Question: I have flash which can take some time to load. I want to inform the user that it is loading and they should just wait. What I'm thinking is I could just put text under the flash content and when the flash content loads the text will be hidden by the content. Here's what I have so far:
'''
<object id="call-widget" type="application/x-shockwave-flash" data="https://clients4.google.com/voice/embed/webCallButton" width="230" height="85">
<param name="movie" value="https://clients4.google.com/voice/embed/webCallButton" />
<param name="wmode" value="transparent" />
<param name="FlashVars" value="id=a8dd9c58da5043dca0e879988f5cadc447e74f7a&style=0" />
</object>
<span style="z-index:-1;">Google Voice is loading...</span>
'''
This will place the text "Google Voice is loading..." the flash content instead of it. It works ok if I put 'position:fixed' or 'position:absolute' however I have this html in a <URL>. Is there any way I could put that '<span>' in the center of the TINYBox2 and be behind the flash content?
I have no control over the flash (it's provided by Google Voice)
---
Here's what the TINYBox2 code is:
'''
TINY.box.show({html: theHtmlYouSeeAbove});
'''
What it should look like is:

With text behind the flash content to be seen only when it's loading.
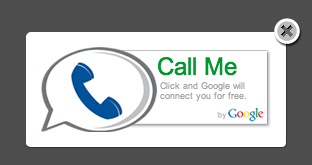
Answer: Since you're using TinyBox apply this to the tinner class
'''
.tinner {
position:relative;
}
'''
Now you can have your span with a position absolute and give the top/left/right/bottom positions relative to the div its in (.tinner assuming the TinyBox).
Don't worry about the z-index as a flash file will certainly be on top of it.